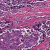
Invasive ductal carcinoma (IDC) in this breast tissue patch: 0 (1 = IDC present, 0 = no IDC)